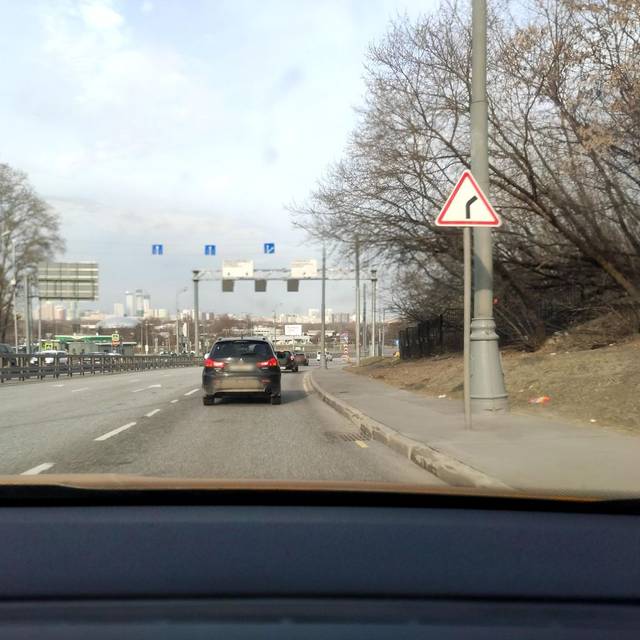
Region: Russia
Coordinates: 55.749, 37.43